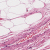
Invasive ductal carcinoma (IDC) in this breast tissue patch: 0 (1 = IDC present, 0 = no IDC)